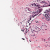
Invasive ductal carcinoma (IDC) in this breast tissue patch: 0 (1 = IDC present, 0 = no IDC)